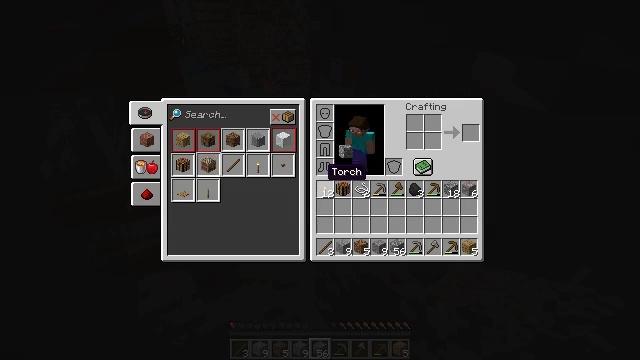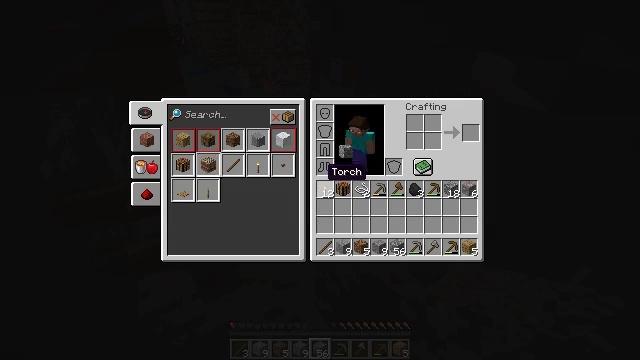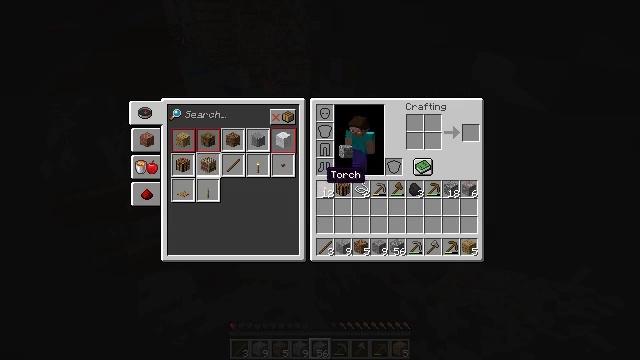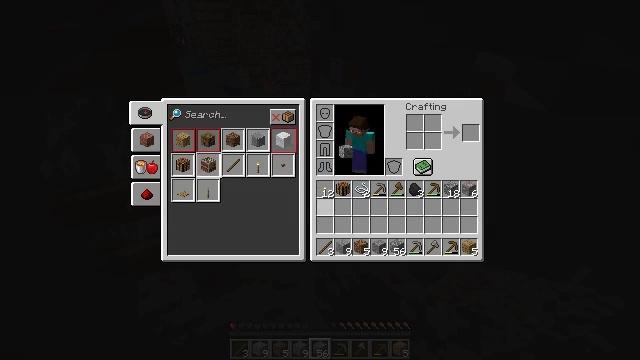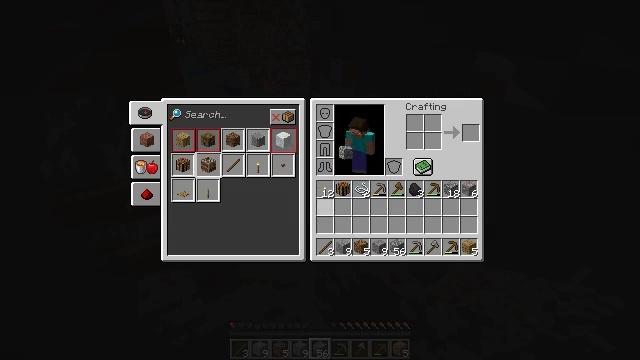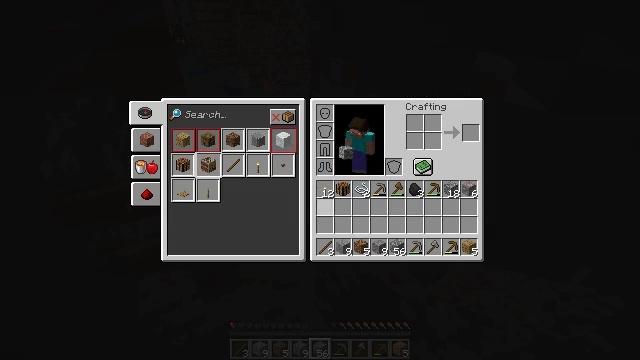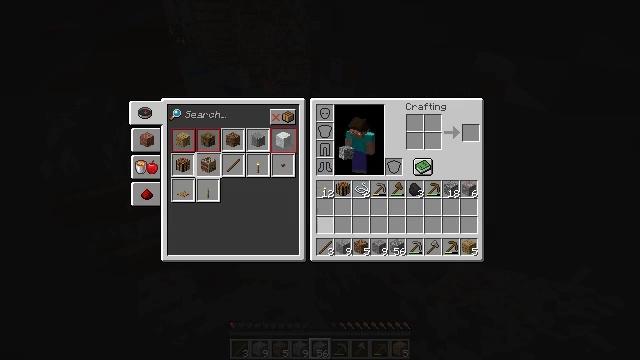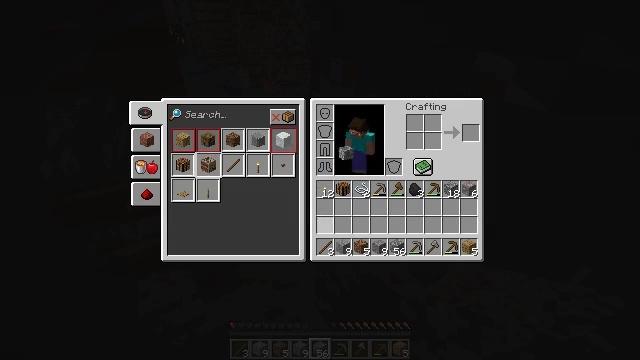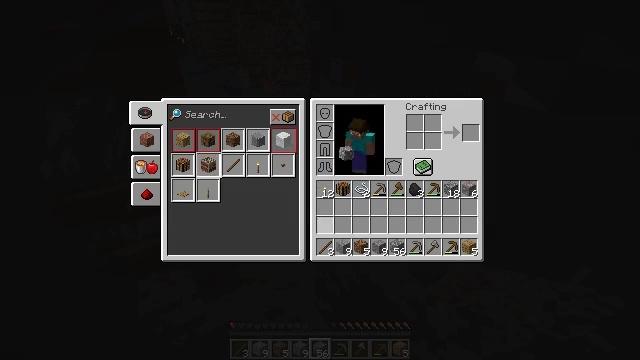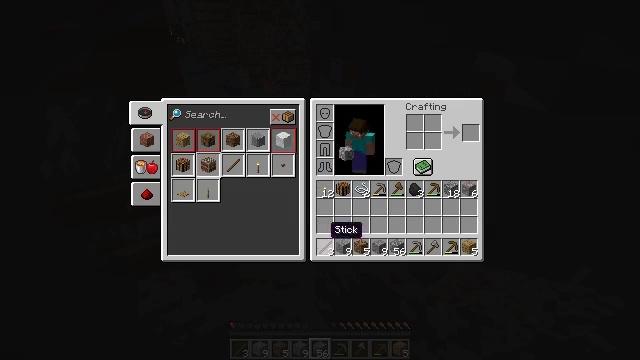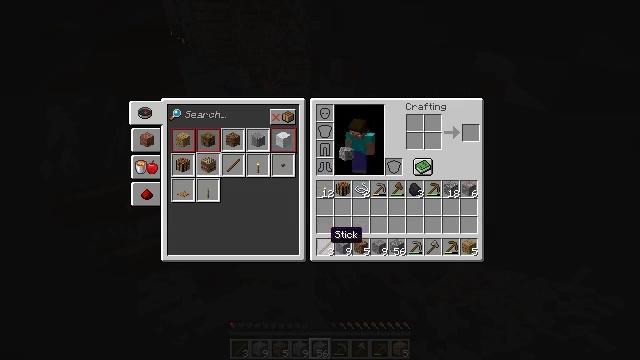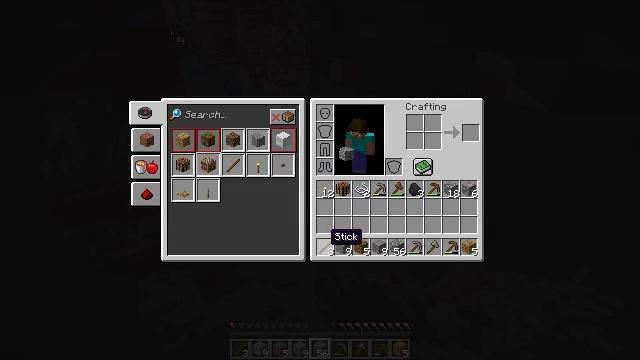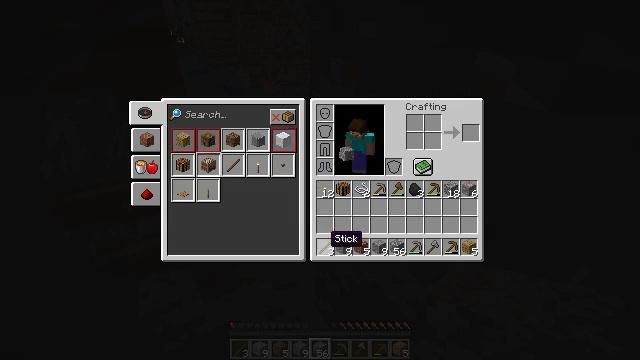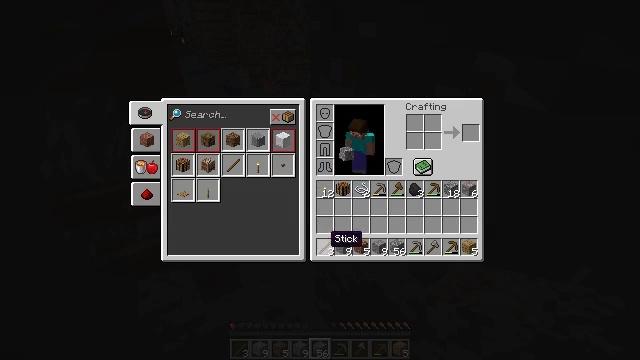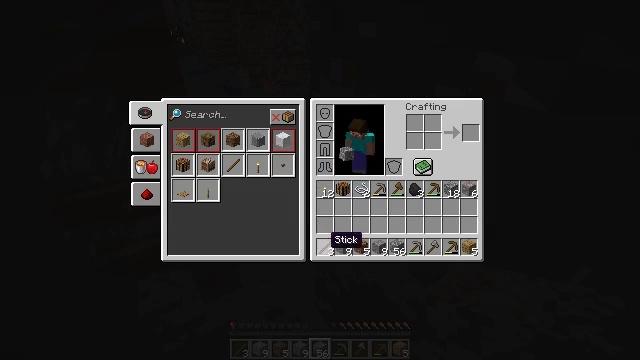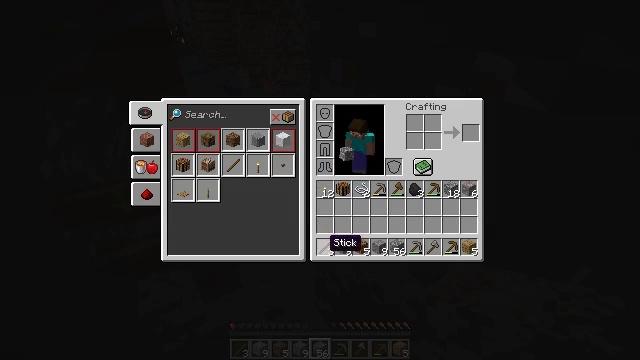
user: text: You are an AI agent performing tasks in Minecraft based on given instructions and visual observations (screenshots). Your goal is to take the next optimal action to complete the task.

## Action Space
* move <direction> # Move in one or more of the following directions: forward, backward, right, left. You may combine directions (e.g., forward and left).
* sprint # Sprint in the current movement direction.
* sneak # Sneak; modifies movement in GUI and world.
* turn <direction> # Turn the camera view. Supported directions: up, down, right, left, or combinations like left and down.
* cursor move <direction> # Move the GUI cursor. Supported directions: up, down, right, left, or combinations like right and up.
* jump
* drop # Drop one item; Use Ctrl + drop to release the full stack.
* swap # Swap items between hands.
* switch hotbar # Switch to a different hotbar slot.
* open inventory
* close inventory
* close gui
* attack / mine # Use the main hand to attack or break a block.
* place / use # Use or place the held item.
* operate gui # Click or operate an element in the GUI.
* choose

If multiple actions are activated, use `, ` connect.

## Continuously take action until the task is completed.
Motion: motion action
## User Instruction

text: Remove the oak fence from its place.
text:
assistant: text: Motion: no_op
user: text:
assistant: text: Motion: no_op
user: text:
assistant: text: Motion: cursor move down
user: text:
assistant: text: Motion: no_op
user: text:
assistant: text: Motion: no_op
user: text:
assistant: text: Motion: cursor move down
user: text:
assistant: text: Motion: cursor move down
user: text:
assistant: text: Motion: no_op
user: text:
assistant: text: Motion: no_op
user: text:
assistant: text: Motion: no_op
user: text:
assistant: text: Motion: no_op
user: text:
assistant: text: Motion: no_op
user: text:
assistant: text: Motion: no_op
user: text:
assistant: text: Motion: no_op
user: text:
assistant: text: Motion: no_op
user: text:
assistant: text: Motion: no_op
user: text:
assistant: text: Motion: no_op
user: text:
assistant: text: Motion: no_op
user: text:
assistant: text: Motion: cursor move down
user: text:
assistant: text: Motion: cursor move down
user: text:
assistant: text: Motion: no_op
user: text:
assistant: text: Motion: no_op
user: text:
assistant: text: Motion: no_op
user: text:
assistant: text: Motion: no_op
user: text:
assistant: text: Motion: no_op
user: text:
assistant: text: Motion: no_op
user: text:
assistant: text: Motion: no_op
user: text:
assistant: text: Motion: no_op
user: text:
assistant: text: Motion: no_op
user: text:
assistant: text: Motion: close inventory